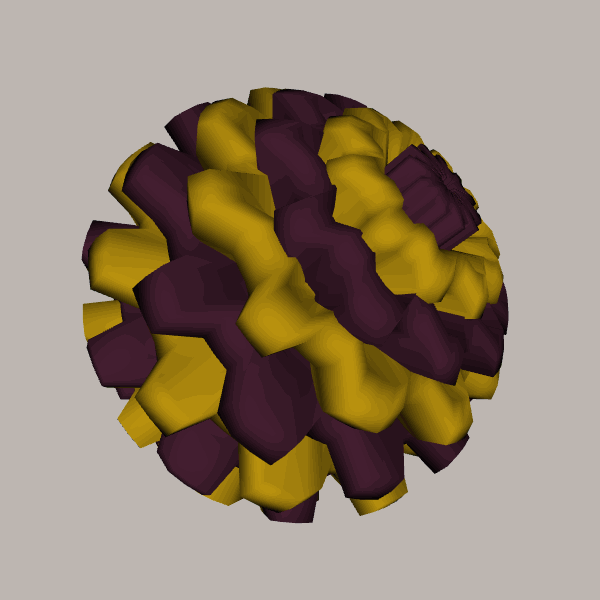
Background: light